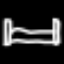
Label: bed